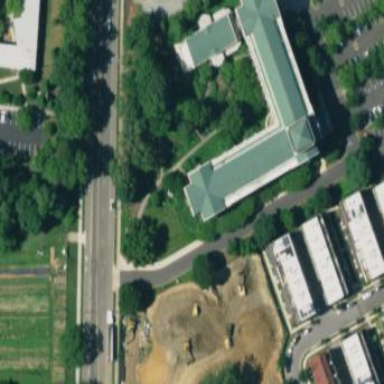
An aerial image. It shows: Office building.